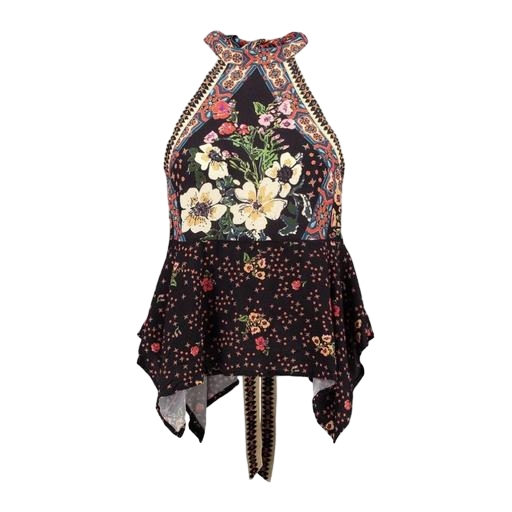
black floral-print halter top, black floral-print top, black floral-print sleeveless top, white background